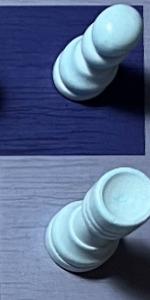
Label: Rook_White